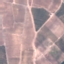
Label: PermanentCrop